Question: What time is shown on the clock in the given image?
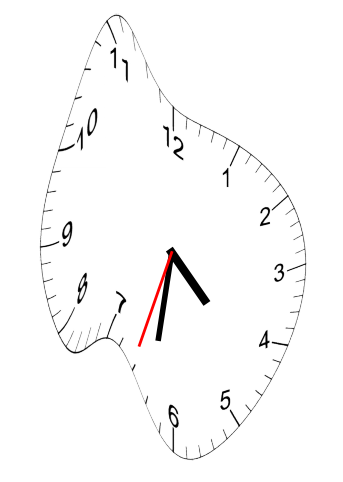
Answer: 04:31:33